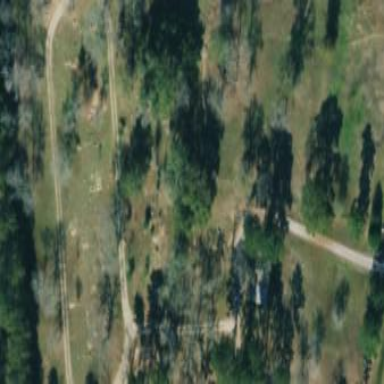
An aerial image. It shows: Cemetery.